Question: I have an object that looks like so:
'''
RecruitingGroups
{
GroupName = "stuff",
GroupTarge = 1,
Rule =
{
Id = 1,
Match = All,
Tags =
{
1,
2,
}
}
}
'''
My Angular is like so:
'''
app.directive('creategroup', function () {
return {
restrict: 'E',
templateUrl: '../../Content/templates/RecruitingGroups/CreateGroup.html',
link: function (scope, el) {
scope.groups = data.RecruitingGroups;
scope.createGroup = function () {
scope.groups.push({ id: scope.groups.length });
}
}
}
});
app.directive('group', function () {
return {
restrict: 'E',
scope: true,
templateUrl: '../../Content/templates/RecruitingGroups/Group.html',
link: function (scope, el) {
scope.rules = [];
scope.addRule = function () {
scope.rules.push({ id: scope.rules.length });
}
}
}
});
app.directive('rule', function () {
return {
restrict: 'E',
scope: true,
templateUrl: '../../Content/templates/RecruitingGroups/Rule.html',
link: function (scope, el) {
scope.tags = [];
scope.addTag = function () {
scope.tags.push({ id: scope.tags.length + 1 });
}
}
}
});
'''
I am struggling for words here, but how do I make the rule object (which is a child of the group object) fall in the right place of the directive. Maybe showing a screen shot of the expected output would explain more...

Notice there are 2 groups in the picture each with a single rule in each one. Each rule then has a tag inside of it. That is the output I am shooting for.
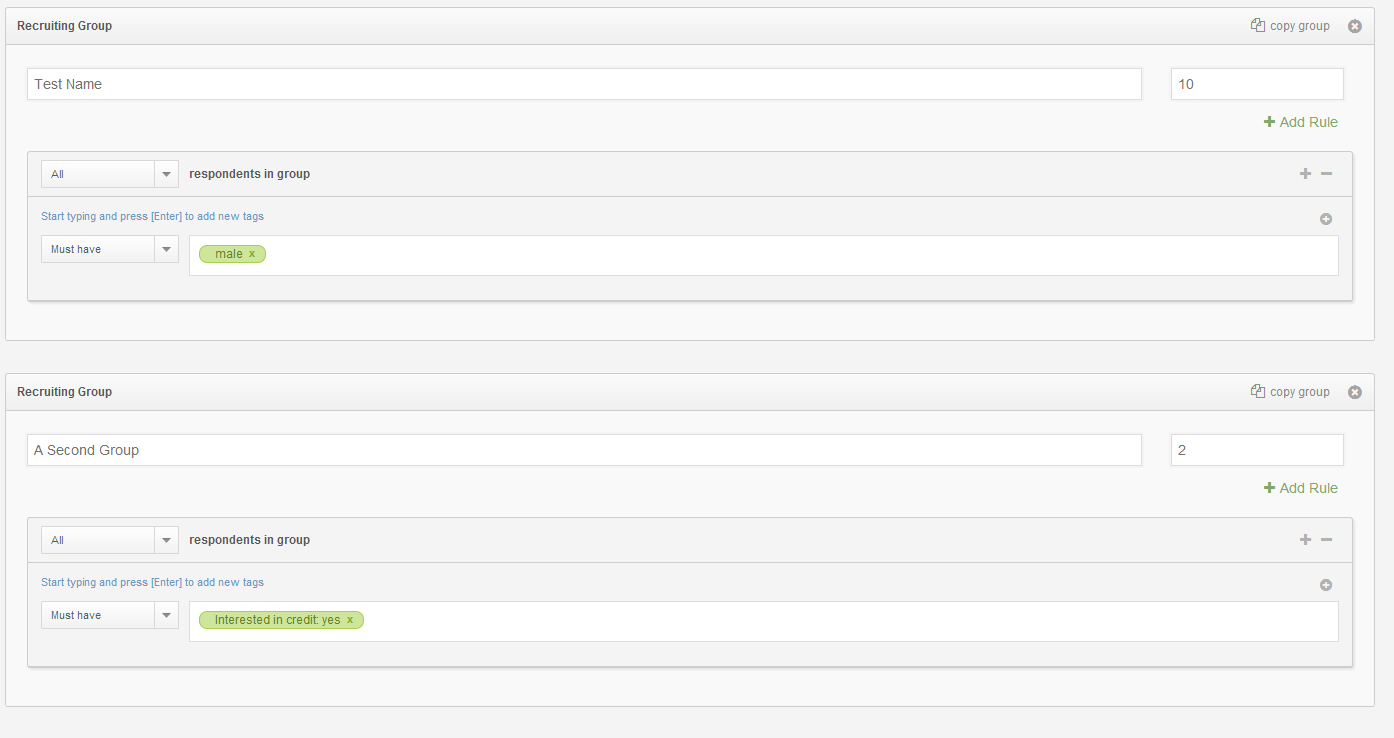
Answer: I would create scope arrays for rules and groups and use ng-repeat to repeat my directive tag as needed.
i.e.
'''
<group ng-repeat="group in groups">
<rule ng-repeat="rule in group.rules></rule>
</group>
'''
where group is an array of objects where each object(group) has a property rules which is an array of objects(rule)